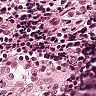
Metastatic tissue present: no